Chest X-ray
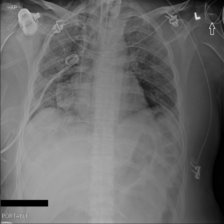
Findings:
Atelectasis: negative
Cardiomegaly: negative
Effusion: negative
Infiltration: negative
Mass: negative
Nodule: negative
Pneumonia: negative
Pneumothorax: negative
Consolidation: negative
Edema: negative
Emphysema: negative
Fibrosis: negative
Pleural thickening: negative
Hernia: negative